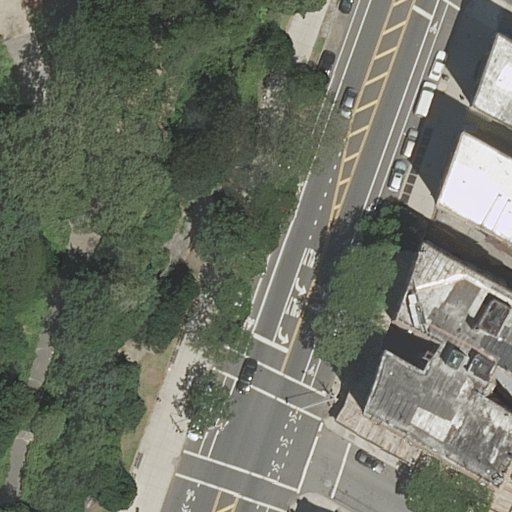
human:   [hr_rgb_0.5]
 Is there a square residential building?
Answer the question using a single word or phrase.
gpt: no

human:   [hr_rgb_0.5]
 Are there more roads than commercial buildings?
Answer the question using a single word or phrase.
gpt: yes

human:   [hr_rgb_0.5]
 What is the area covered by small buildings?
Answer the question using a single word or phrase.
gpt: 0m2

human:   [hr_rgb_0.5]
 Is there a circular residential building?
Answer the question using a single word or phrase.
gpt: no

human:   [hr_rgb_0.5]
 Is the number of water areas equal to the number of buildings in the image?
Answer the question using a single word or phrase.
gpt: no

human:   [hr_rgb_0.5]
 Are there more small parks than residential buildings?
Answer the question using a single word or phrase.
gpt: no

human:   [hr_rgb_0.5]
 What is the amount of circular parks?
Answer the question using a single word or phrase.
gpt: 0

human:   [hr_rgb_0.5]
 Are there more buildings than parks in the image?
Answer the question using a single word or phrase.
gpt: yes

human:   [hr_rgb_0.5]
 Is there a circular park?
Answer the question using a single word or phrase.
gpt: no

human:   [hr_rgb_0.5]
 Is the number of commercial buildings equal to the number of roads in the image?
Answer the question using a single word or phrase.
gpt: no

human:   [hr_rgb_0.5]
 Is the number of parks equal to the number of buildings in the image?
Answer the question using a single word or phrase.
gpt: no

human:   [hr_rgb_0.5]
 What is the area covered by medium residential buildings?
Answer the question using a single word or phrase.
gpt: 300m2

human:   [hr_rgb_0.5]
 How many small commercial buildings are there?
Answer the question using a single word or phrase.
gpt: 0

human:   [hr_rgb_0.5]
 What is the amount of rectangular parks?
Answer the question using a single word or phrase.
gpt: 1

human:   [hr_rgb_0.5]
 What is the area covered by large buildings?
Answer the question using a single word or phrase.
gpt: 852m2

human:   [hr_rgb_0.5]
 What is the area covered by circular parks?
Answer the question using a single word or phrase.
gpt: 0m2

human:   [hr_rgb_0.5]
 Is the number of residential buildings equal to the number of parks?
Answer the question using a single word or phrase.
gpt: no

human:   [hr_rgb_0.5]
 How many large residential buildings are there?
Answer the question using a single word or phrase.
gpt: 1

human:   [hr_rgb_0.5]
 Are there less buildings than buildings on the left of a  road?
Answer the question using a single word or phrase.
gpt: no

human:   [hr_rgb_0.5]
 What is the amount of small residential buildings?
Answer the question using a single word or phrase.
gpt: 0

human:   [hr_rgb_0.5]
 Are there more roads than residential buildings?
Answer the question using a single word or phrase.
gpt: yes

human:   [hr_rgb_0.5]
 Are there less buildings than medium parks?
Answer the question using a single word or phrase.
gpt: no

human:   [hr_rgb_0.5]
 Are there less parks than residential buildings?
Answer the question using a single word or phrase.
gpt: yes

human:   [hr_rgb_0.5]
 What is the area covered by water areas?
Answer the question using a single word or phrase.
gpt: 0m2

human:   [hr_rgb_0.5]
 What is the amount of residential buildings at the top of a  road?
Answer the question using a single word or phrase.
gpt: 1

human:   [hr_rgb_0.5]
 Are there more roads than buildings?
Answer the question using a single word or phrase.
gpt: yes

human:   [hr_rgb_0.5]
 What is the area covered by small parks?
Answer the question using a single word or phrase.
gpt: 0m2

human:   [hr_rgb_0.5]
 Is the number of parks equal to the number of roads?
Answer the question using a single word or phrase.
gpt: no

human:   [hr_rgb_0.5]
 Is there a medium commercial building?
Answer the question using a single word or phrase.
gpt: no

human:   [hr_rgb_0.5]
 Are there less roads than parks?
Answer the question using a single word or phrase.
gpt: no

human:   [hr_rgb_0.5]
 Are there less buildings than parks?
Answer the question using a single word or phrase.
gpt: no

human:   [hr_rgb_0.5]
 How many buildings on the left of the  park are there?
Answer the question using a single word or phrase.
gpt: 0

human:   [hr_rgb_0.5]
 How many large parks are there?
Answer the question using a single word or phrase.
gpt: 1

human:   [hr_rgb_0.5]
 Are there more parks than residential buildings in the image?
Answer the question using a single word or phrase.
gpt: no

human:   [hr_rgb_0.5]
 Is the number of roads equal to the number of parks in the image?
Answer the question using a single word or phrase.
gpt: no

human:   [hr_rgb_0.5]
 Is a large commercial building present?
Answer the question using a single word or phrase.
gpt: no